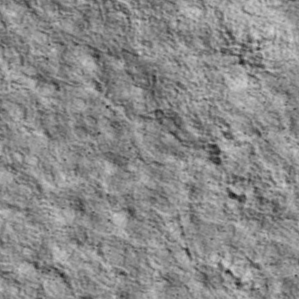
Label: non_frost